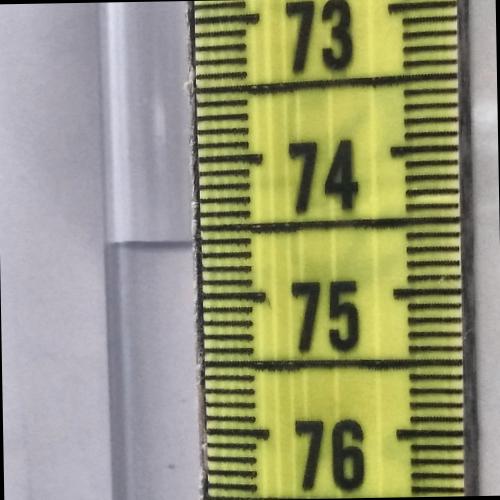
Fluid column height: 74.6 cm